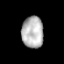
Tissue: prostate
Cell type: T cells
Senescence score: 0.3293
Nuclear area (px): 669
Mean DAPI intensity: 182.567